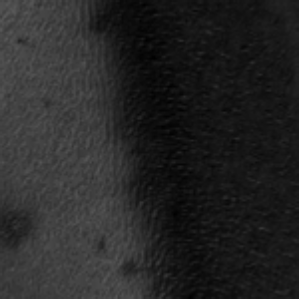
Label: frost